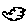
Label: cloud